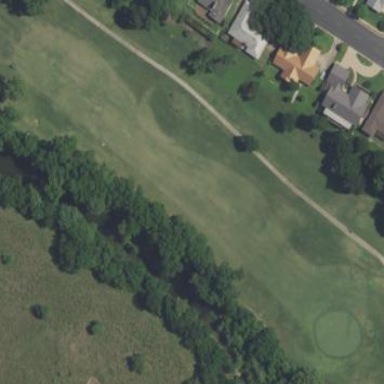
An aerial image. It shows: Rough area in golf course.